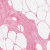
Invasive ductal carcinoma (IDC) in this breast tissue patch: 0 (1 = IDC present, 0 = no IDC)